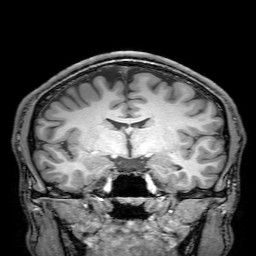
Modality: T1w
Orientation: sagittal
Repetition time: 0.00828 s
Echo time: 0.00388 s